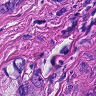
Metastatic tissue present: yes